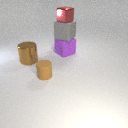
small brown rubber cylinder in front of large brown metal cylinder